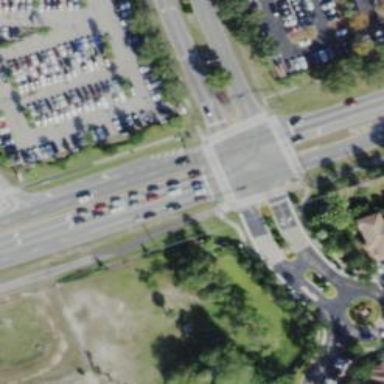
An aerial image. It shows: Marked road crossing.